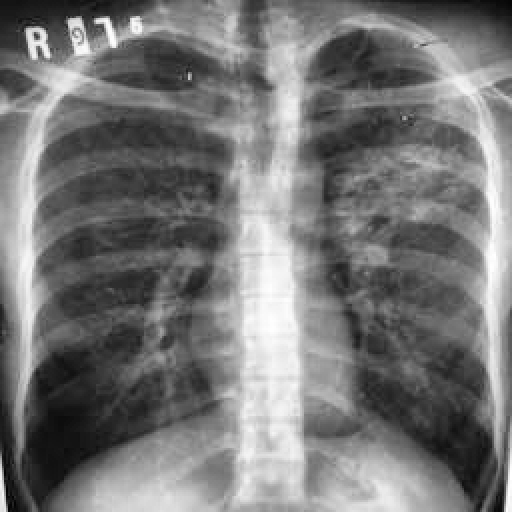
Finding: TUBERCULOSIS